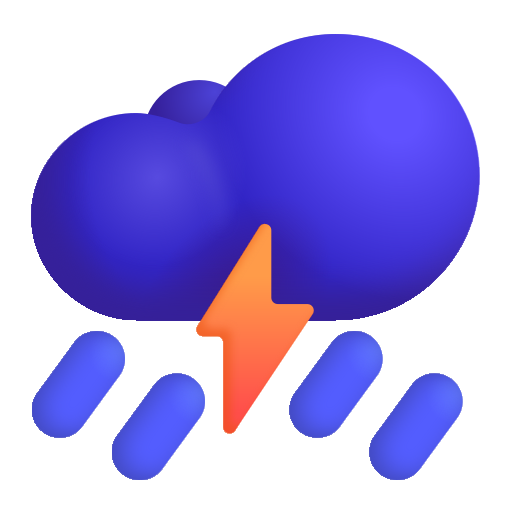
cloud with lightning and rain color